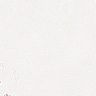
Metastatic tissue present: no